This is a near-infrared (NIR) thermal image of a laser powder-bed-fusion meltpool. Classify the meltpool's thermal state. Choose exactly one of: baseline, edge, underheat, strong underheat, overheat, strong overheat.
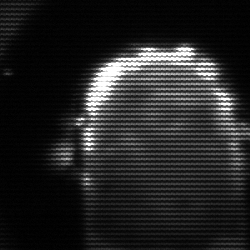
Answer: baseline